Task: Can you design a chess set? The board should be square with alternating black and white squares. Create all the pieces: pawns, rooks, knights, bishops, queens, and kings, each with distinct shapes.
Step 3591:
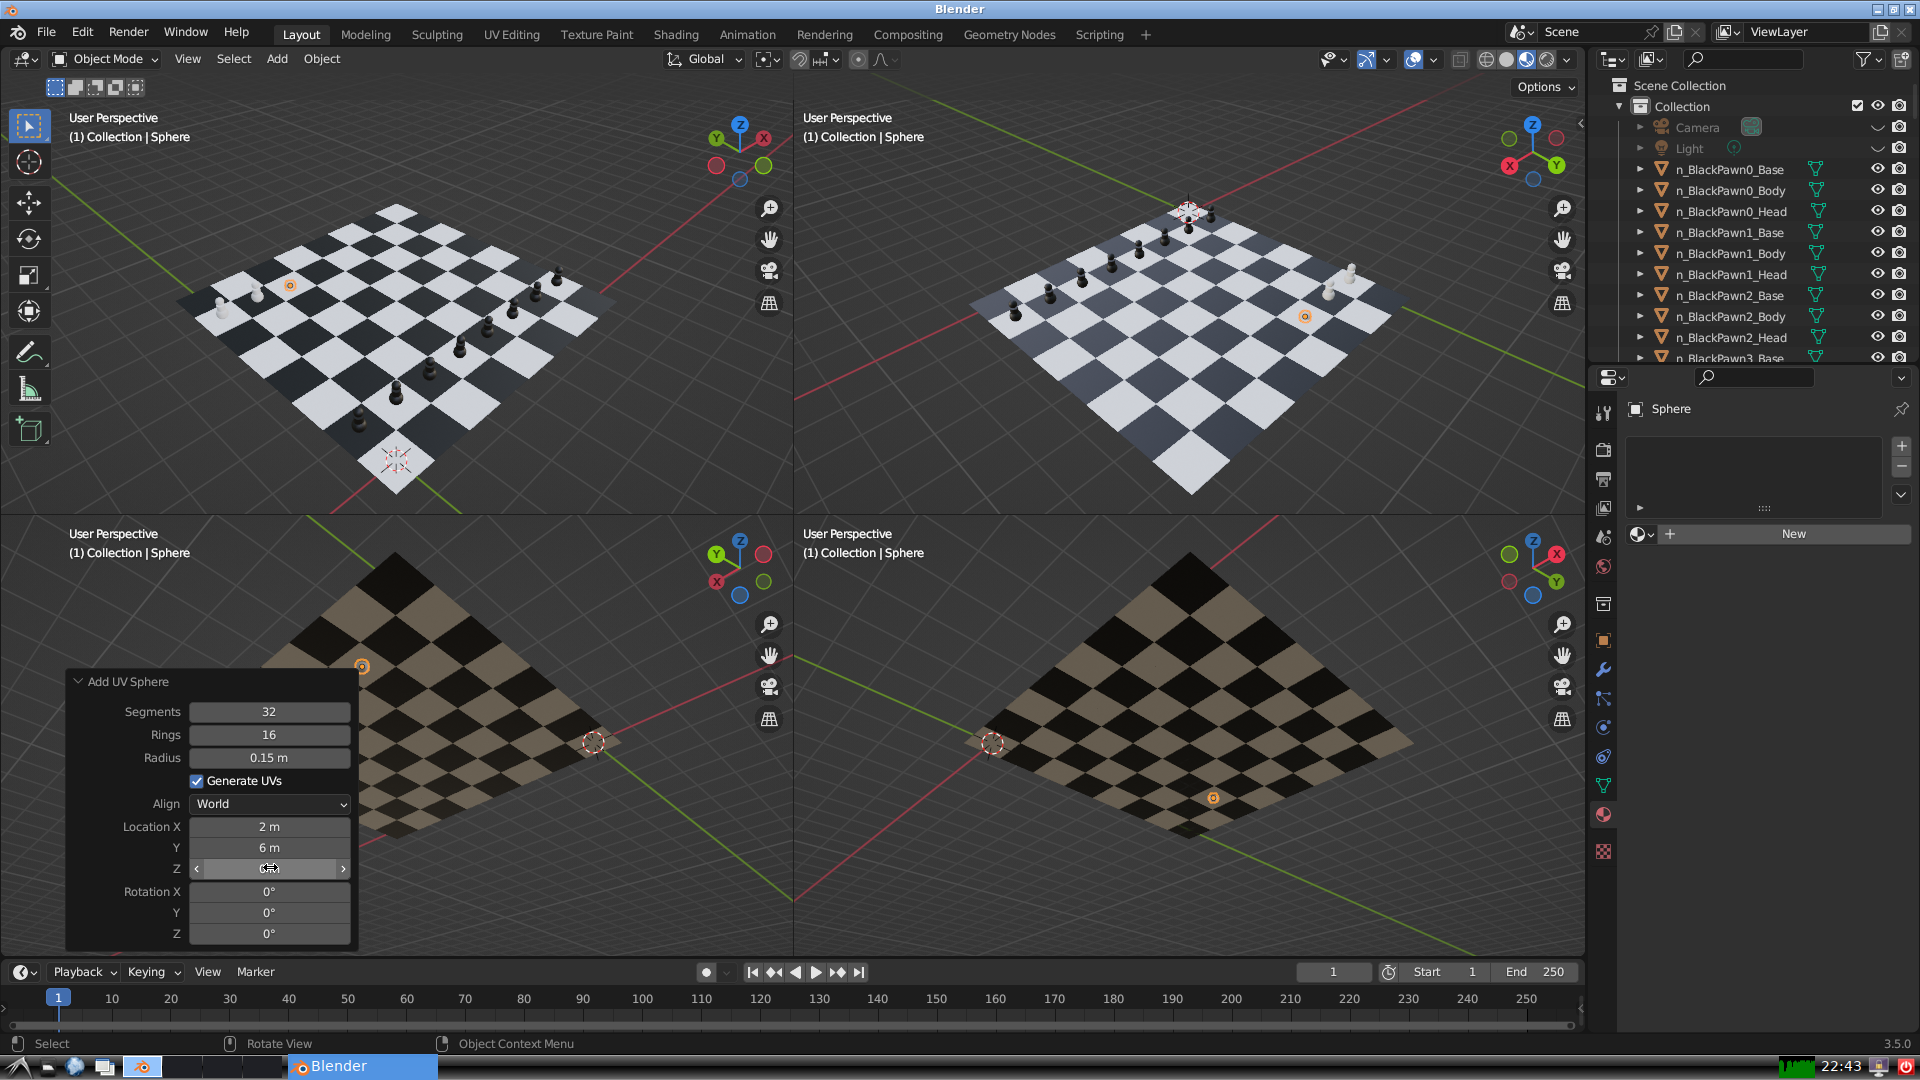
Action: click: no